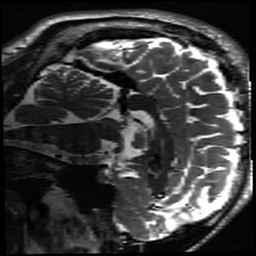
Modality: inplaneT2
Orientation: sagittal